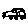
Label: car